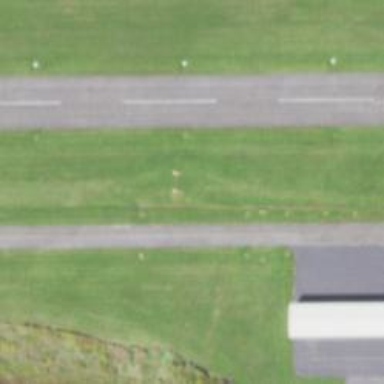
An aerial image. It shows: Image of taxiway at airport.